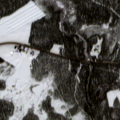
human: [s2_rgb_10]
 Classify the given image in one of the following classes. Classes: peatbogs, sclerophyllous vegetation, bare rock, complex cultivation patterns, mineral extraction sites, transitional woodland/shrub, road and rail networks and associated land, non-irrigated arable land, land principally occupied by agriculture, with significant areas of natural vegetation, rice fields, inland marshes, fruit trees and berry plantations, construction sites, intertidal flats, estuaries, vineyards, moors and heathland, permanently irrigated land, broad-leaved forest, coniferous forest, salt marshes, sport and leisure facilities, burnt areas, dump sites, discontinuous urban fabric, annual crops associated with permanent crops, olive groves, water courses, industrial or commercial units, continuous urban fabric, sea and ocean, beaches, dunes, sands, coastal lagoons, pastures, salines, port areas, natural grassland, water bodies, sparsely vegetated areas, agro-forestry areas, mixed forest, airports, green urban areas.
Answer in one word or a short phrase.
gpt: complex cultivation patterns, coniferous forest, mixed forest, peatbogs